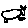
Label: cat